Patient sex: M
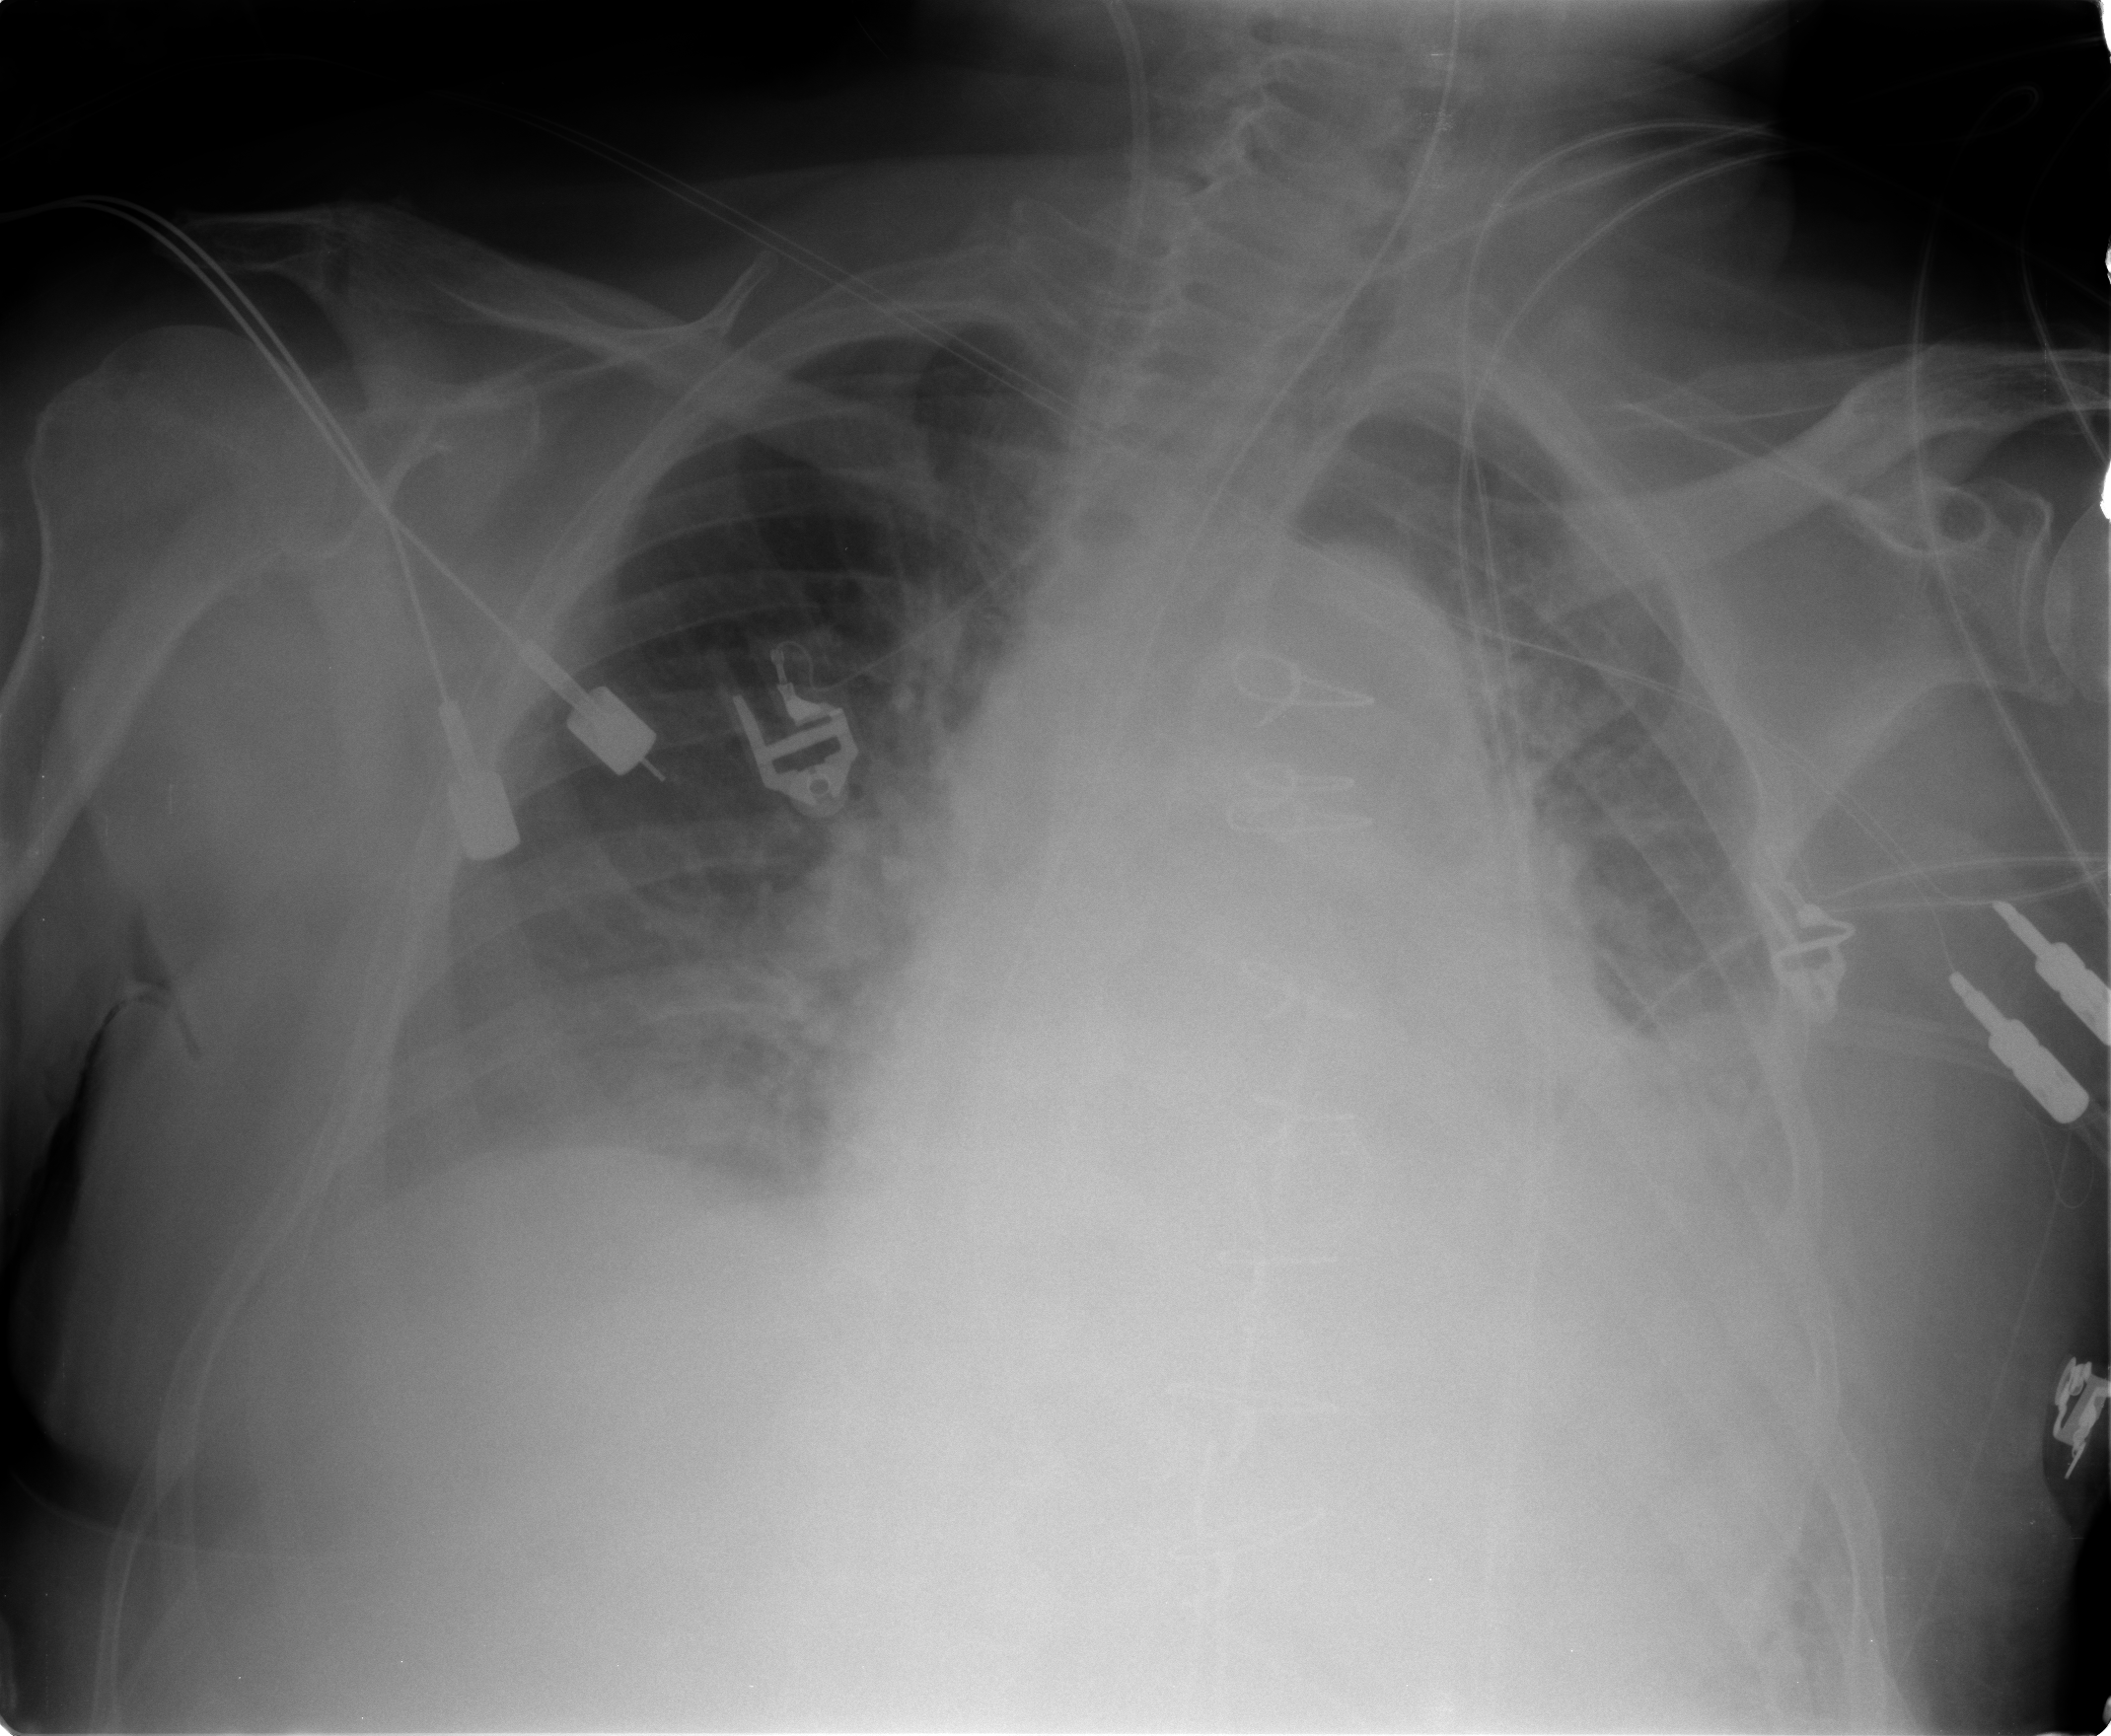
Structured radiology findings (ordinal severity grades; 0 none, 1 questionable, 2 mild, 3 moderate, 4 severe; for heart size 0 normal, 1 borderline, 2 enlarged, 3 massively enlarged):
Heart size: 2
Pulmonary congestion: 0
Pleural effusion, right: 2
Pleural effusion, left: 3
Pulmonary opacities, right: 2
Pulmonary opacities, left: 2
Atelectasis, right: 2
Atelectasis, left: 2